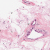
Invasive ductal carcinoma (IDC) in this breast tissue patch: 0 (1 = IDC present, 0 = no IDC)